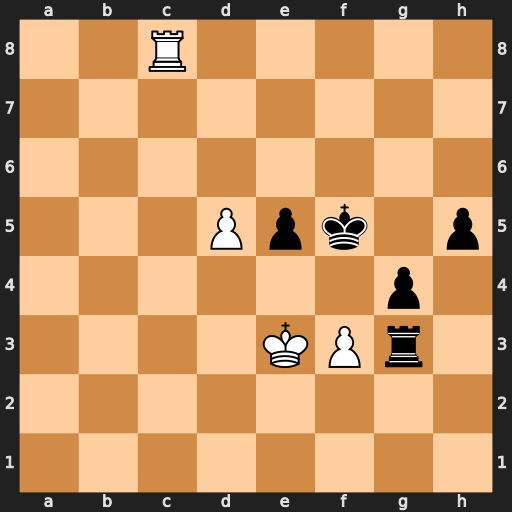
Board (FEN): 2R5/8/8/3Ppk1p/6p1/4KPr1/8/8
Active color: w
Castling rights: -
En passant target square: -
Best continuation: Rf8+ Kg6 d6 Kg7 d7 Kxf8 d8=Q+